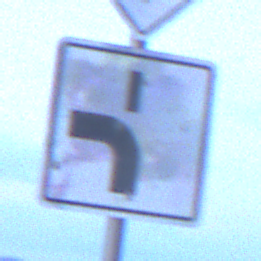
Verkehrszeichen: VerlaufVorfahrtsstrasse5
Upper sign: Vorfahrtsstrasse
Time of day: Dawn
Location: Outdoor (Urban)
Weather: PartlyCloudy
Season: NotSpecified
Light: Natural